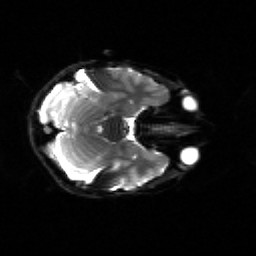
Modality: sbref
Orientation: axial
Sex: male
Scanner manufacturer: siemens
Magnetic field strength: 3 T
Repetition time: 5 s
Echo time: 0.071 s